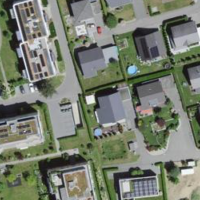
EUNIS habitat code: 55
Species observed at this site:
Cardamine pratensis
Medicago sativa